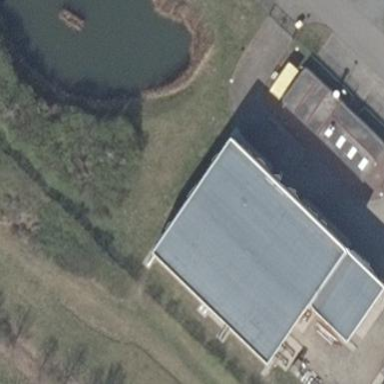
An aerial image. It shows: Industrial building.